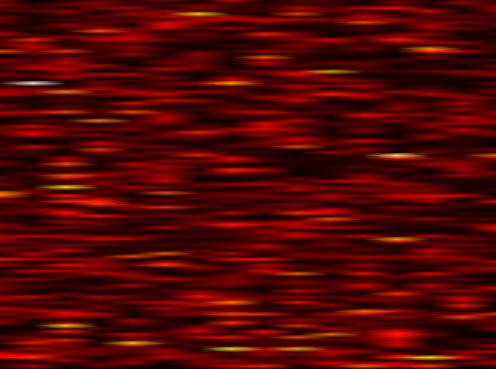
Label: OFDM